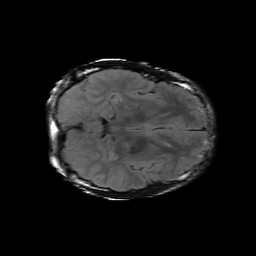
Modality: FLAIR
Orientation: axial
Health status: ill
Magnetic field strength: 3 T